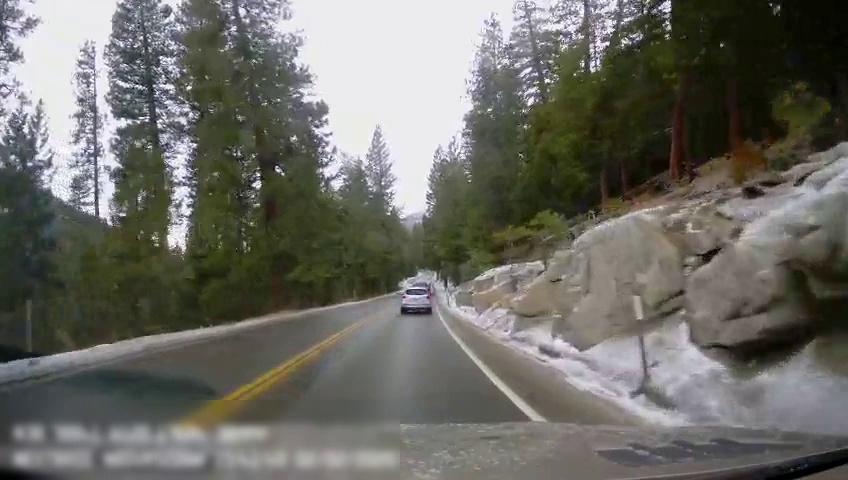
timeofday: Day
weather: Cloudy
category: Drivable Space
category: Vehicles | Truck
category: Vehicles | Car
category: Lanes | Current Lane
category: Lanes | Current Lane
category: Lanes | Opposite Lane
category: Lanes | Opposite Lane